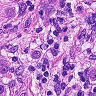
Metastatic tissue present: yes